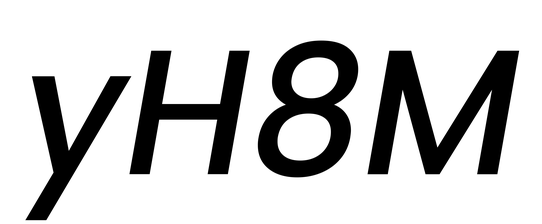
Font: Poppins-MediumItalic